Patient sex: M
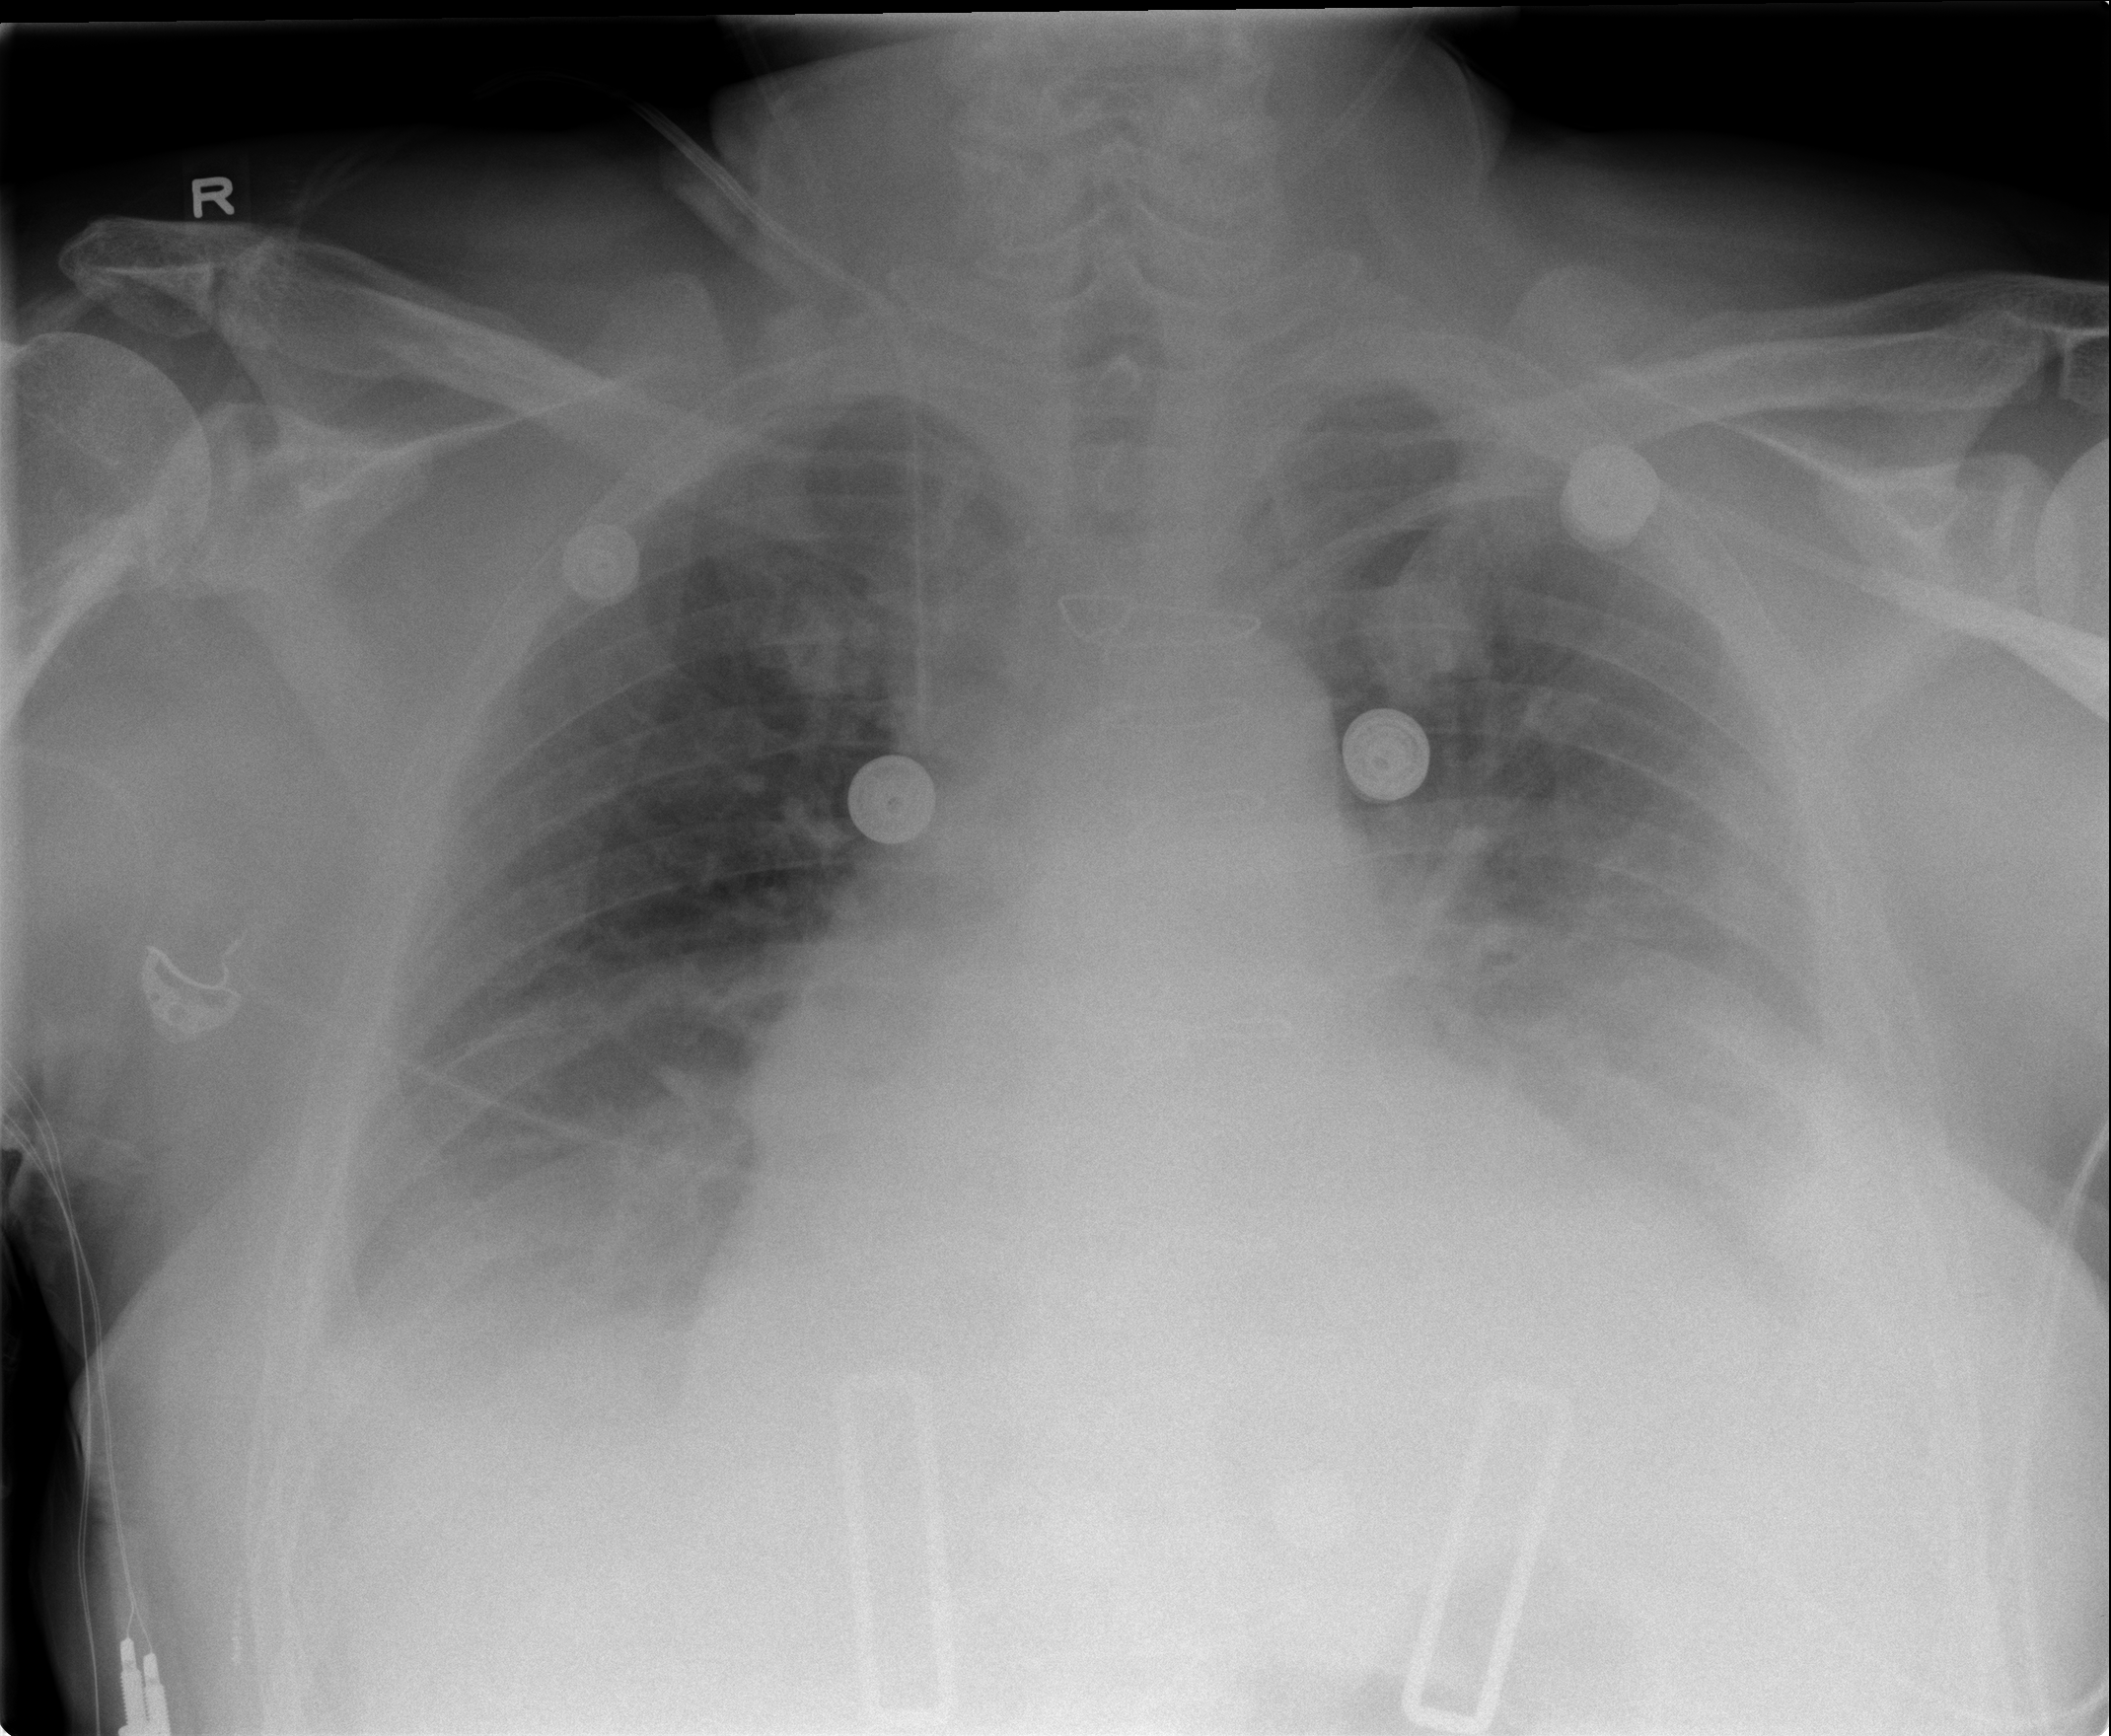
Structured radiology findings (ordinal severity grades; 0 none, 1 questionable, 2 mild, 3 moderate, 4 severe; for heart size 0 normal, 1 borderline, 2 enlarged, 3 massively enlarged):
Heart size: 2
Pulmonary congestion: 2
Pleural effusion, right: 2
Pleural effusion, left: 3
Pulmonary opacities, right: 0
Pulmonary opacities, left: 0
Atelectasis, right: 2
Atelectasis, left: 2